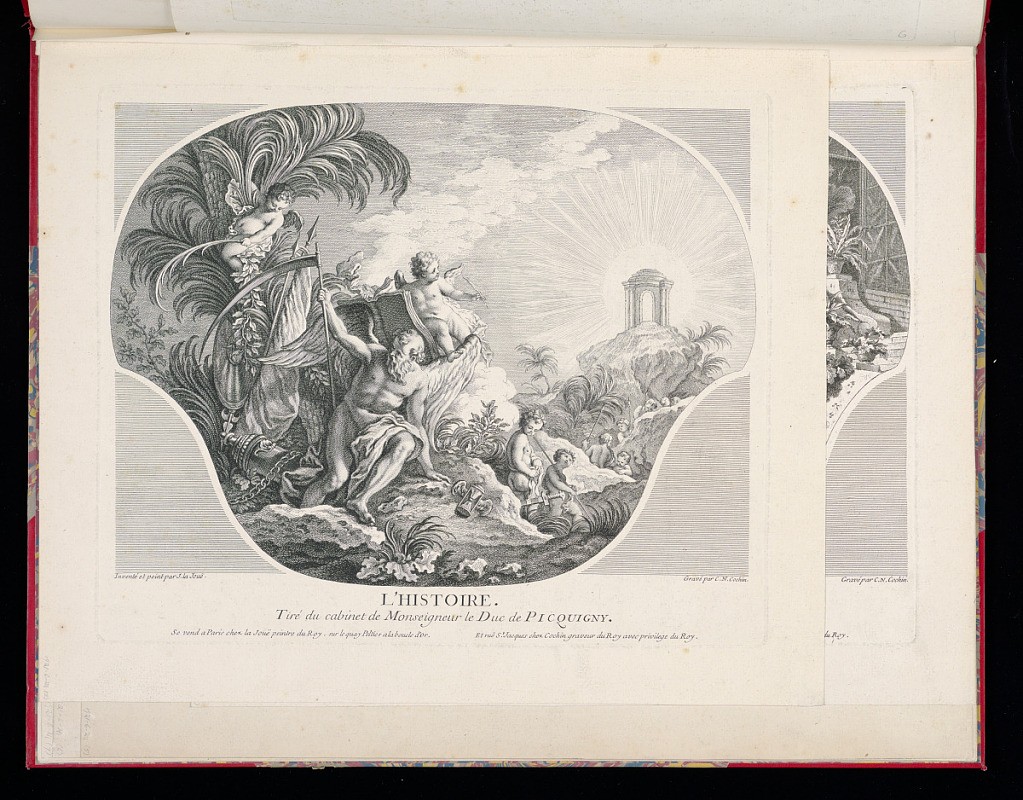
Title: L'HISTOIRE
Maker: Jacques de Lajoüe, French, 1687–1761
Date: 1737
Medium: etching and engraving on paper
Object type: Bound print
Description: Print after an overdoor painting of an allegory of history. The winged figure of father time, with a putto writing in an open book on his back. The figures stand in a landscape with palm trees and a round temple in the background, other putti stand in the background, including one in the palm tree to the left. The title is lettered below and the plate is signed.